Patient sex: F
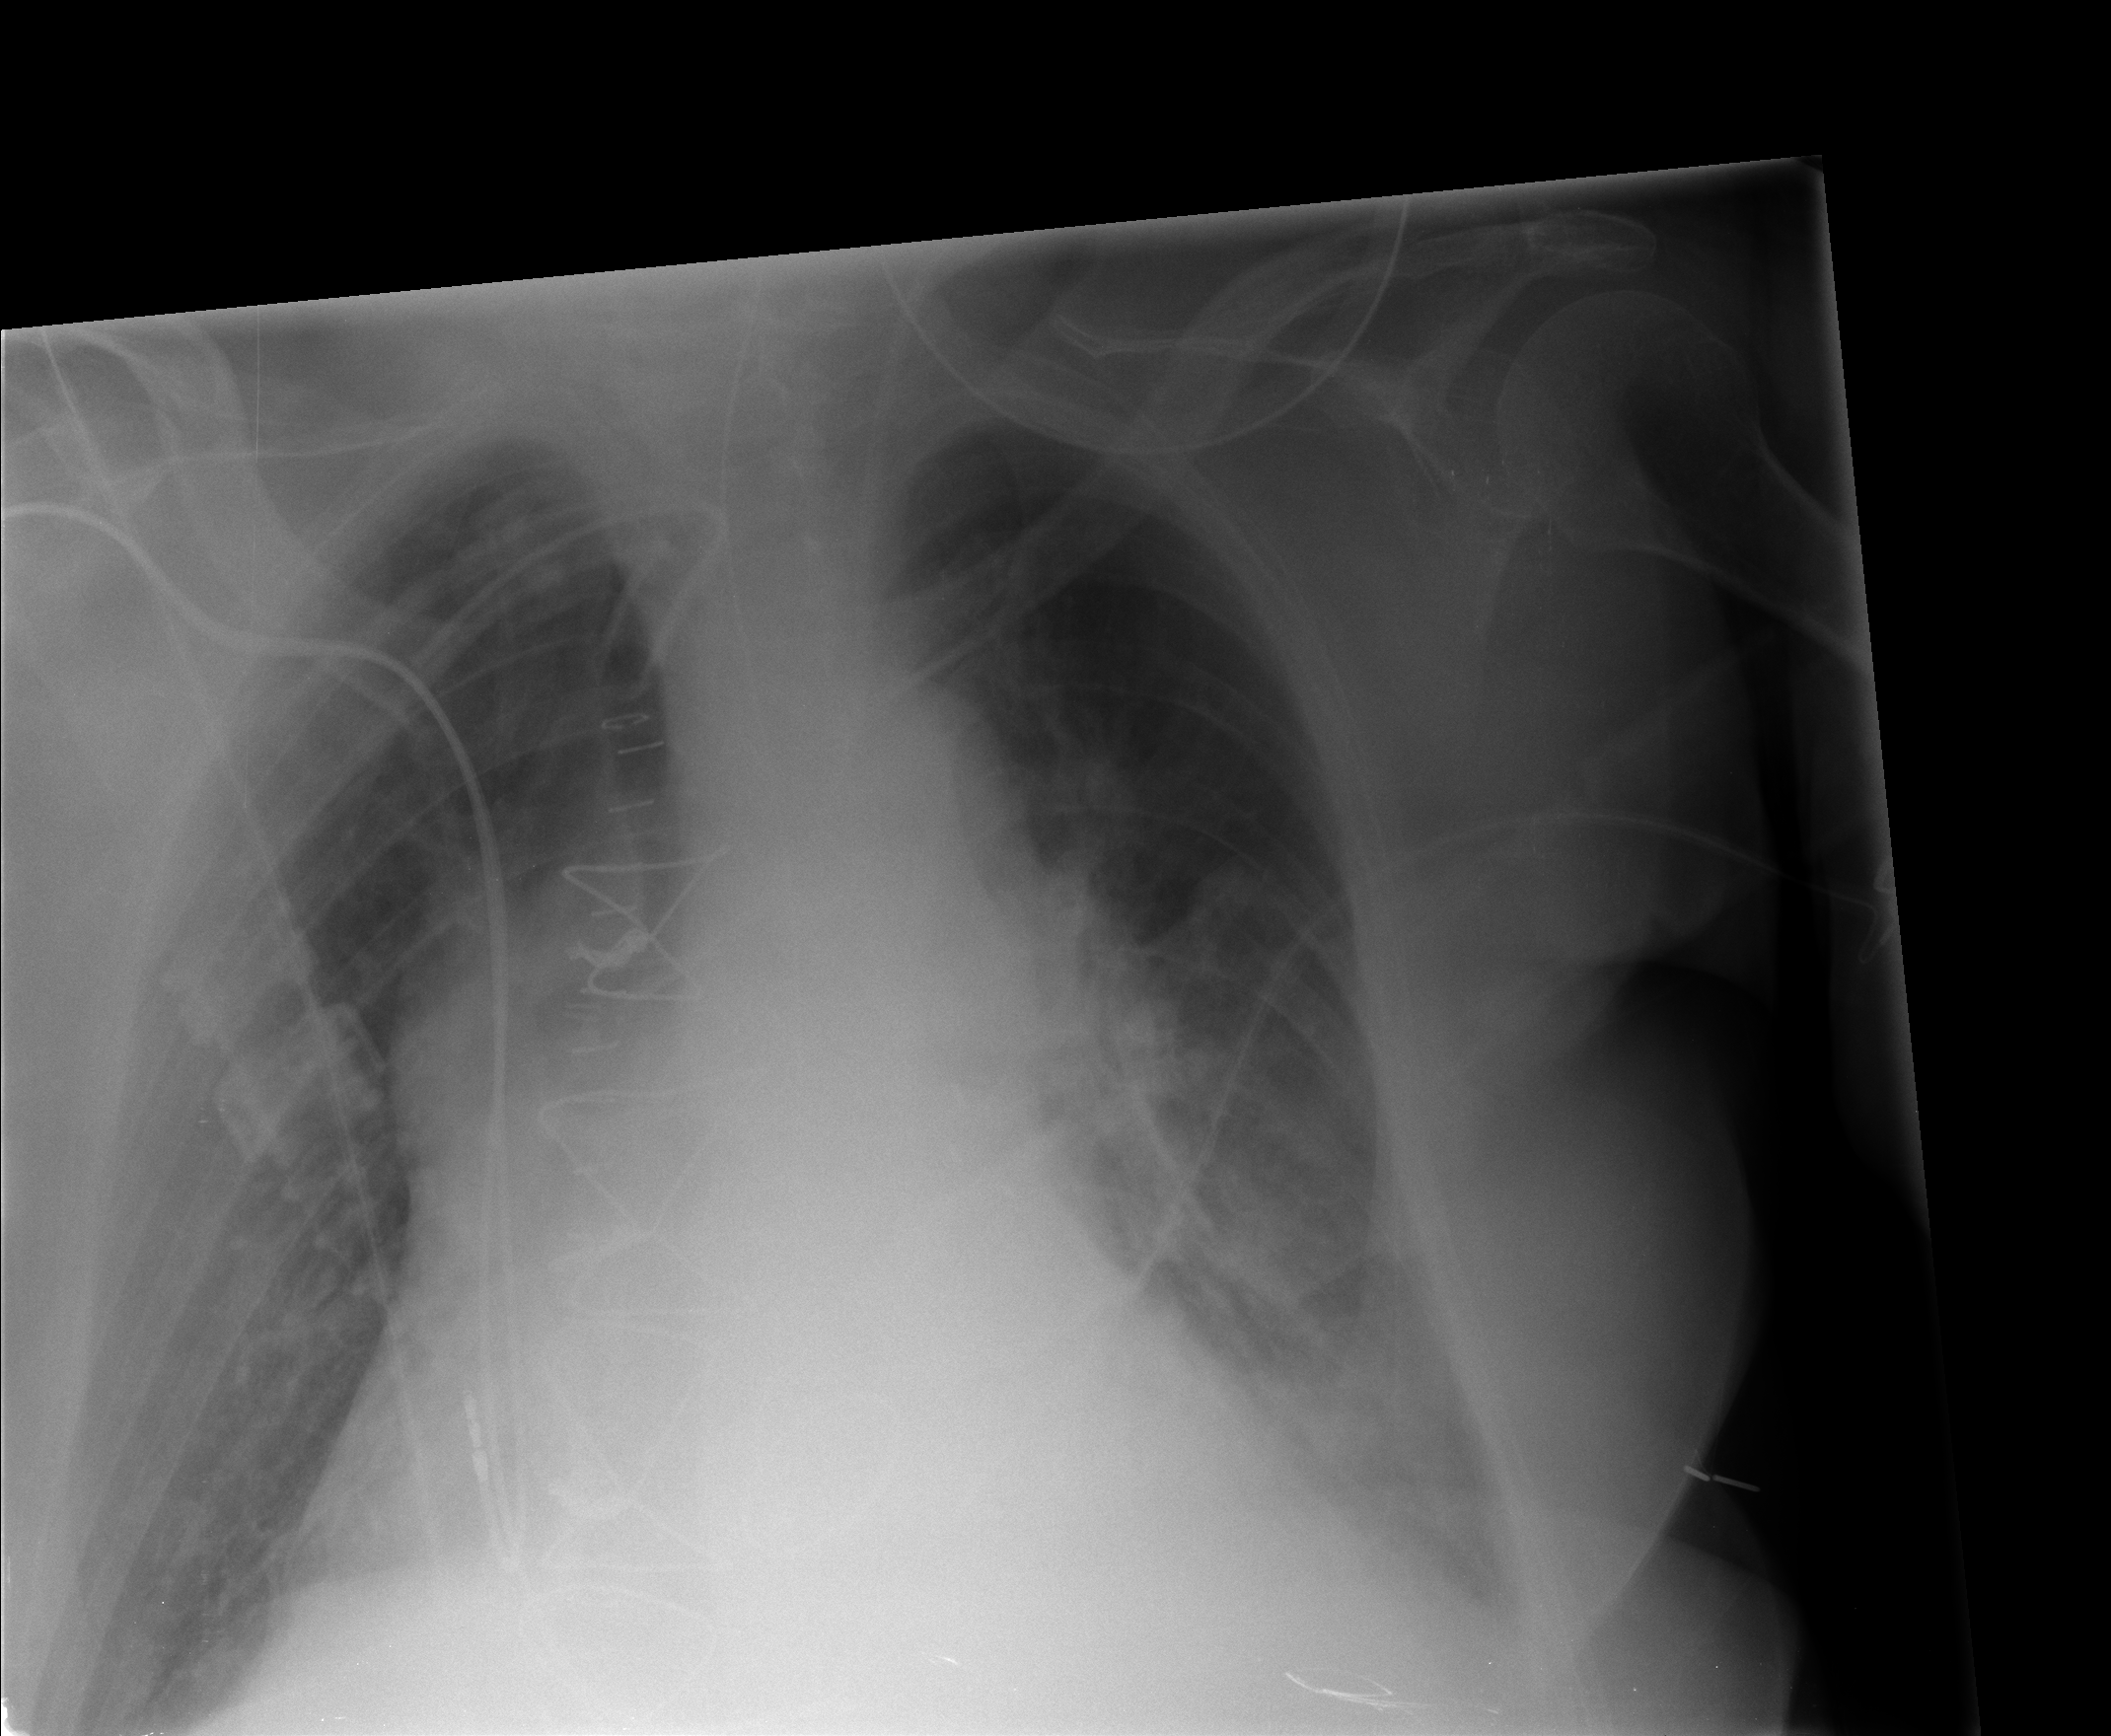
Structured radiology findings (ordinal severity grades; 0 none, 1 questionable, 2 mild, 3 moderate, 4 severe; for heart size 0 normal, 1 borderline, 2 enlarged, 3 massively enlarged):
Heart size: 2
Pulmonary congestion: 2
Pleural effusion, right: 1
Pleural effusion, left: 2
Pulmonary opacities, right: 2
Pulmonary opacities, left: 2
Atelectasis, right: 2
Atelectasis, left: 2